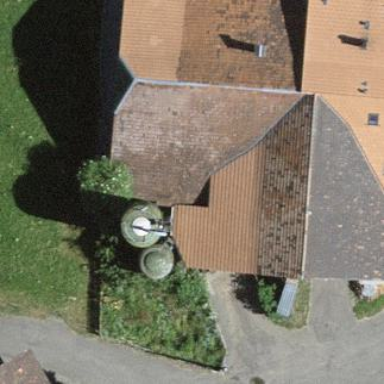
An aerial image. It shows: Farm building.